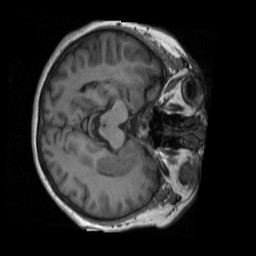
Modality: T1w
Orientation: axial
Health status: ill
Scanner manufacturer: siemens
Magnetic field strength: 3 T
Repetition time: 1.9 s
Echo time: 0.00251 s